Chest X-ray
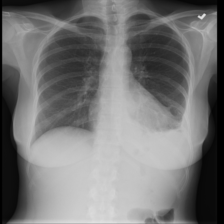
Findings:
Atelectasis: negative
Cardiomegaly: negative
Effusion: positive
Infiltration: negative
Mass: negative
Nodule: negative
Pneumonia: negative
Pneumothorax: negative
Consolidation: negative
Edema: negative
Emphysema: negative
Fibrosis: negative
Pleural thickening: negative
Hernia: negative